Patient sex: F
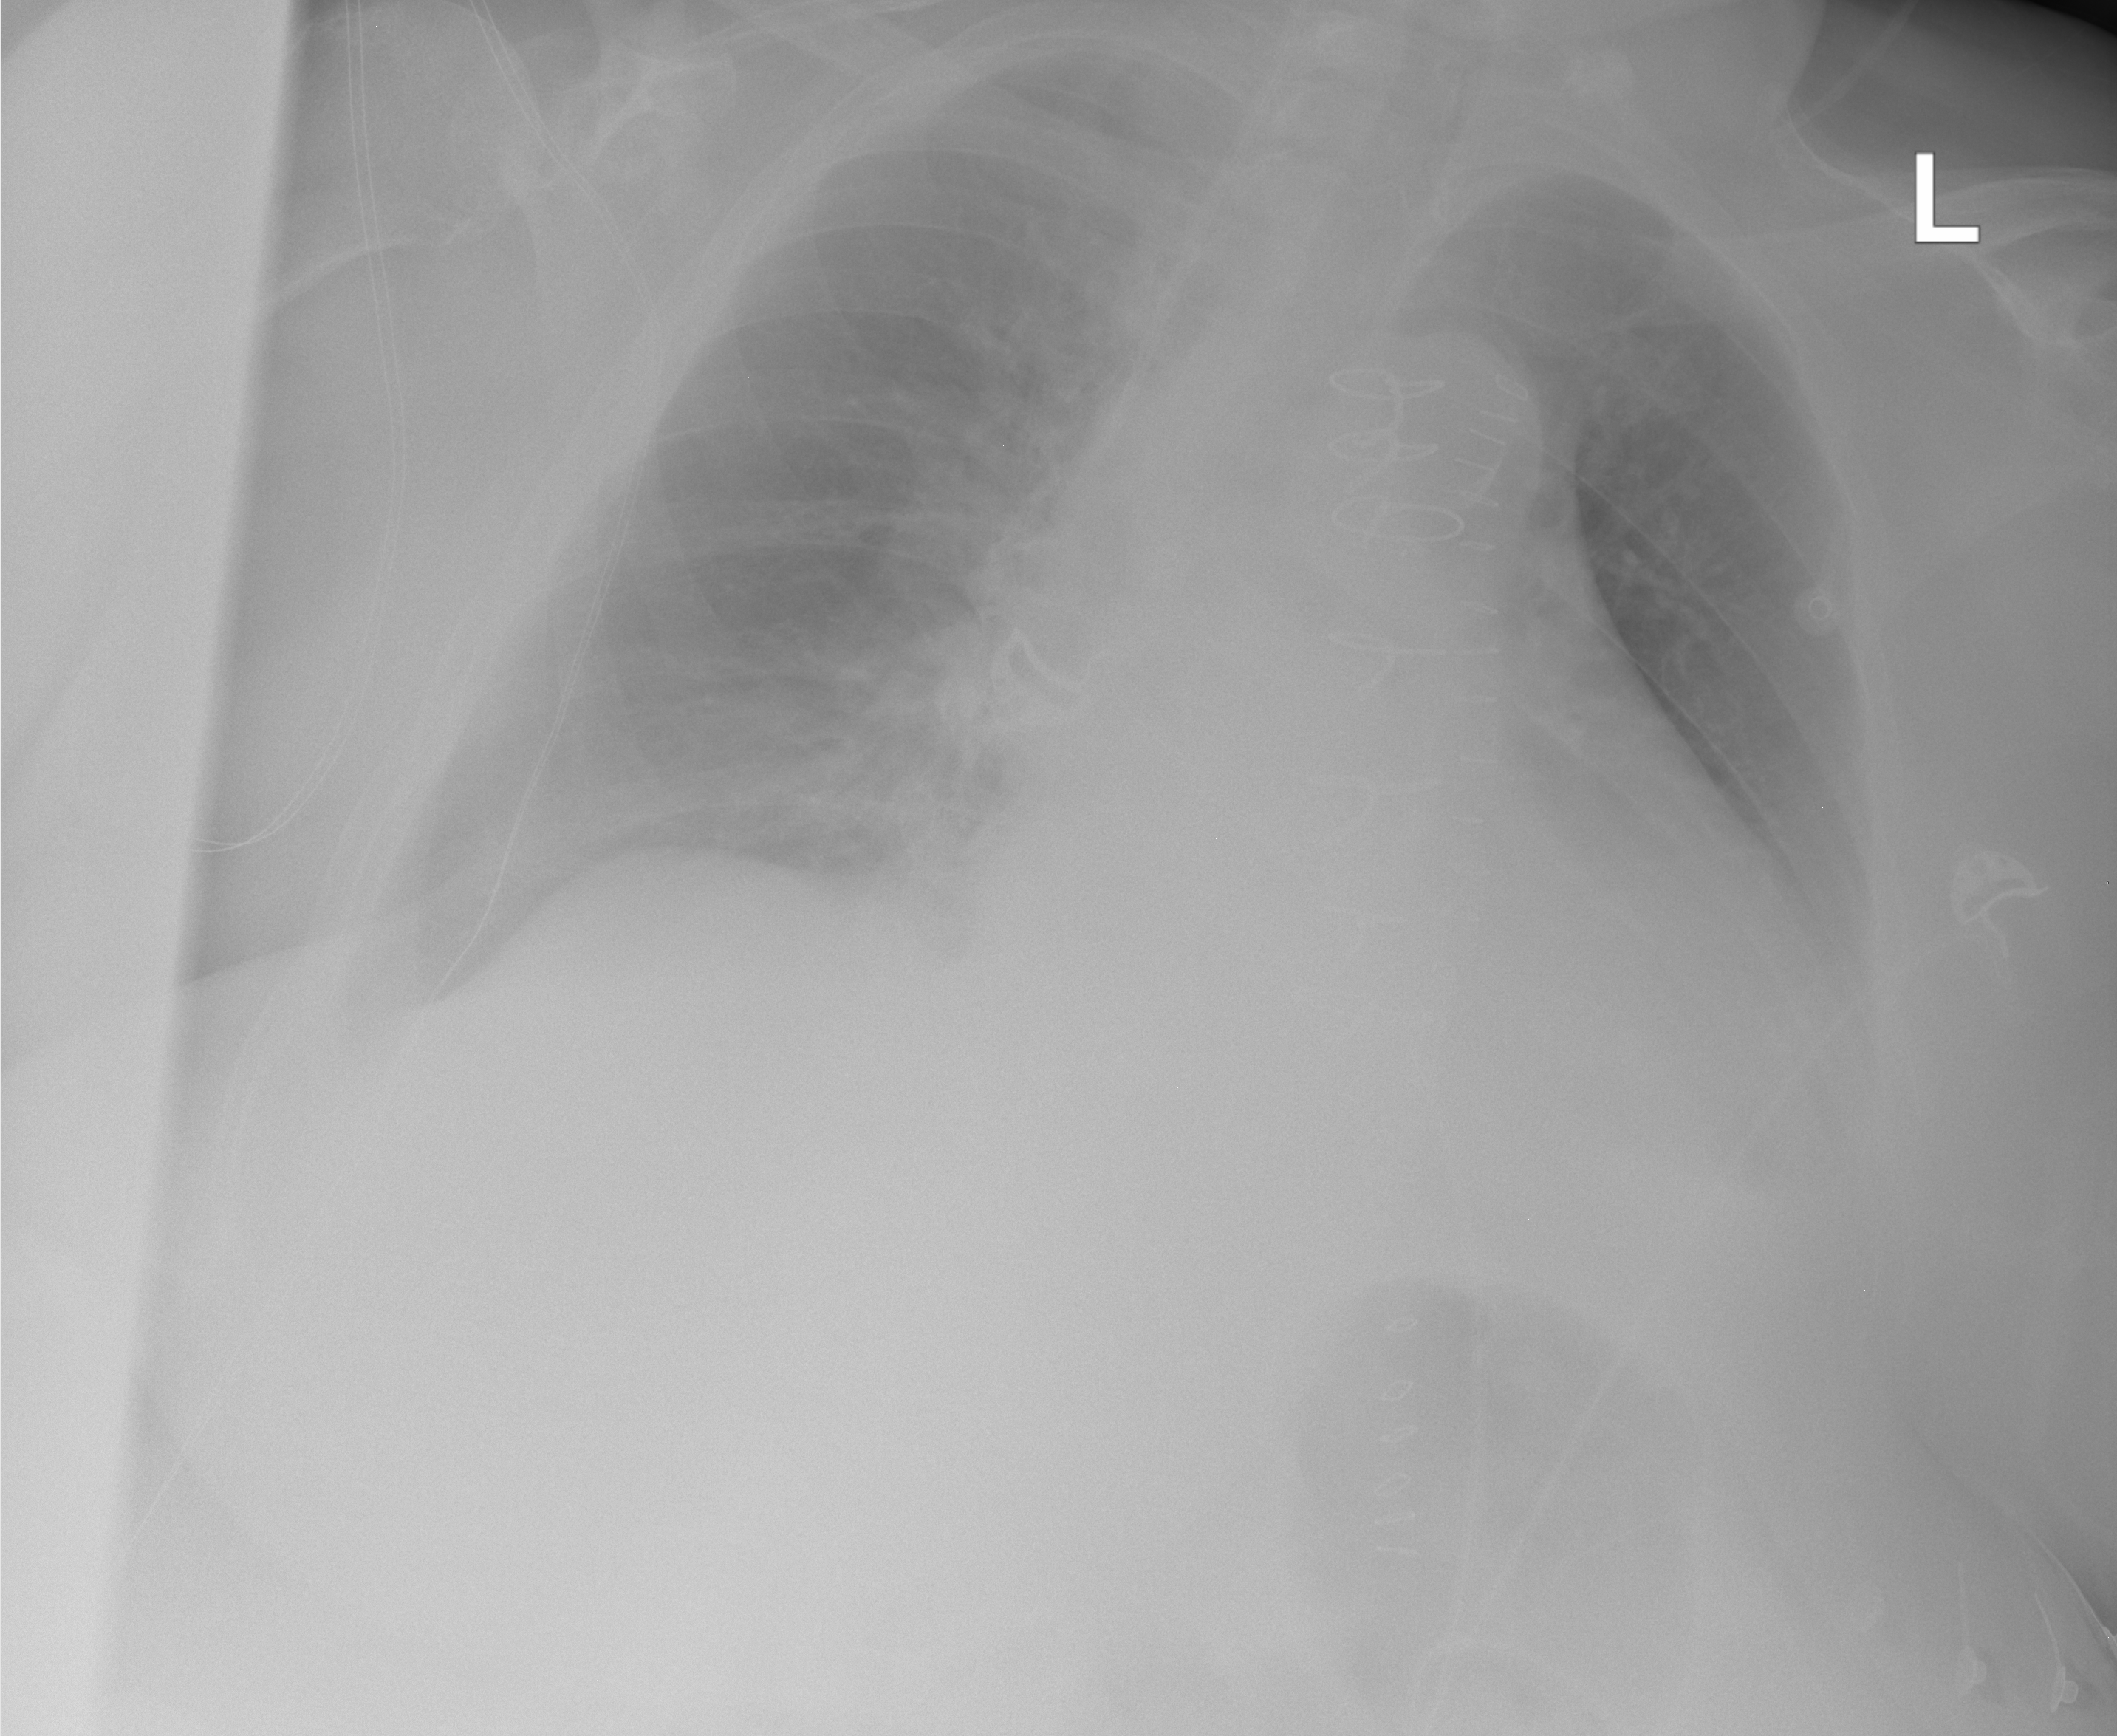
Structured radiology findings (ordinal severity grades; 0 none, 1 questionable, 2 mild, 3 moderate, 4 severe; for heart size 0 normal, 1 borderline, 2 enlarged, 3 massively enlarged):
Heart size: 2
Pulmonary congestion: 0
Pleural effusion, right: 2
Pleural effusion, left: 2
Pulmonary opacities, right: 0
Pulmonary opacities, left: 0
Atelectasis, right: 2
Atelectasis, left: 2